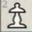
Piece: wP